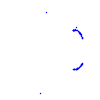
Particle: pion